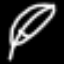
Label: leaf